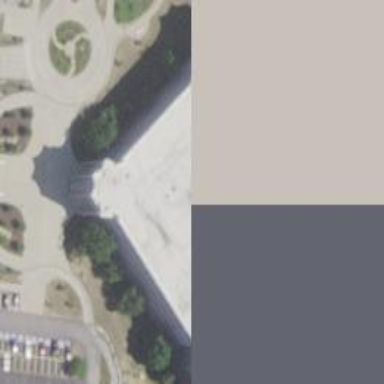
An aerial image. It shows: Government office.